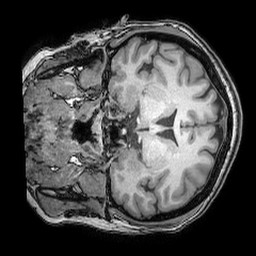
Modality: T1w
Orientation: coronal
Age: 29
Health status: ill
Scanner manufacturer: philips
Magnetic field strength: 3 T
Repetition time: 0.007 s
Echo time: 0.003501 s